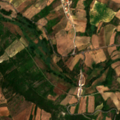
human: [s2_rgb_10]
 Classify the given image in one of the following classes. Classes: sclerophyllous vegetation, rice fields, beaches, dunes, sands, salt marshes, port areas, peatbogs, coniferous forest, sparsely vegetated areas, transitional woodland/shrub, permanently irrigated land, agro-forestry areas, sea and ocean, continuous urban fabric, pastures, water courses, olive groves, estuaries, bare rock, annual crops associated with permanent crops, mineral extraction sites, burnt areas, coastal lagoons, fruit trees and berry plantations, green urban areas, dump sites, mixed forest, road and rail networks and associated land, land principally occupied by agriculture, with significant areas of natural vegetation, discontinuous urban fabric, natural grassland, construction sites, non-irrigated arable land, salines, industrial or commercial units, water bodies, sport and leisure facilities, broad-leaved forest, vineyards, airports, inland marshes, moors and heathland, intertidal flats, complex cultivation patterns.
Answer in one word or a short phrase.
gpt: discontinuous urban fabric, non-irrigated arable land, permanently irrigated land, olive groves, annual crops associated with permanent crops, complex cultivation patterns, land principally occupied by agriculture, with significant areas of natural vegetation